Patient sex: F
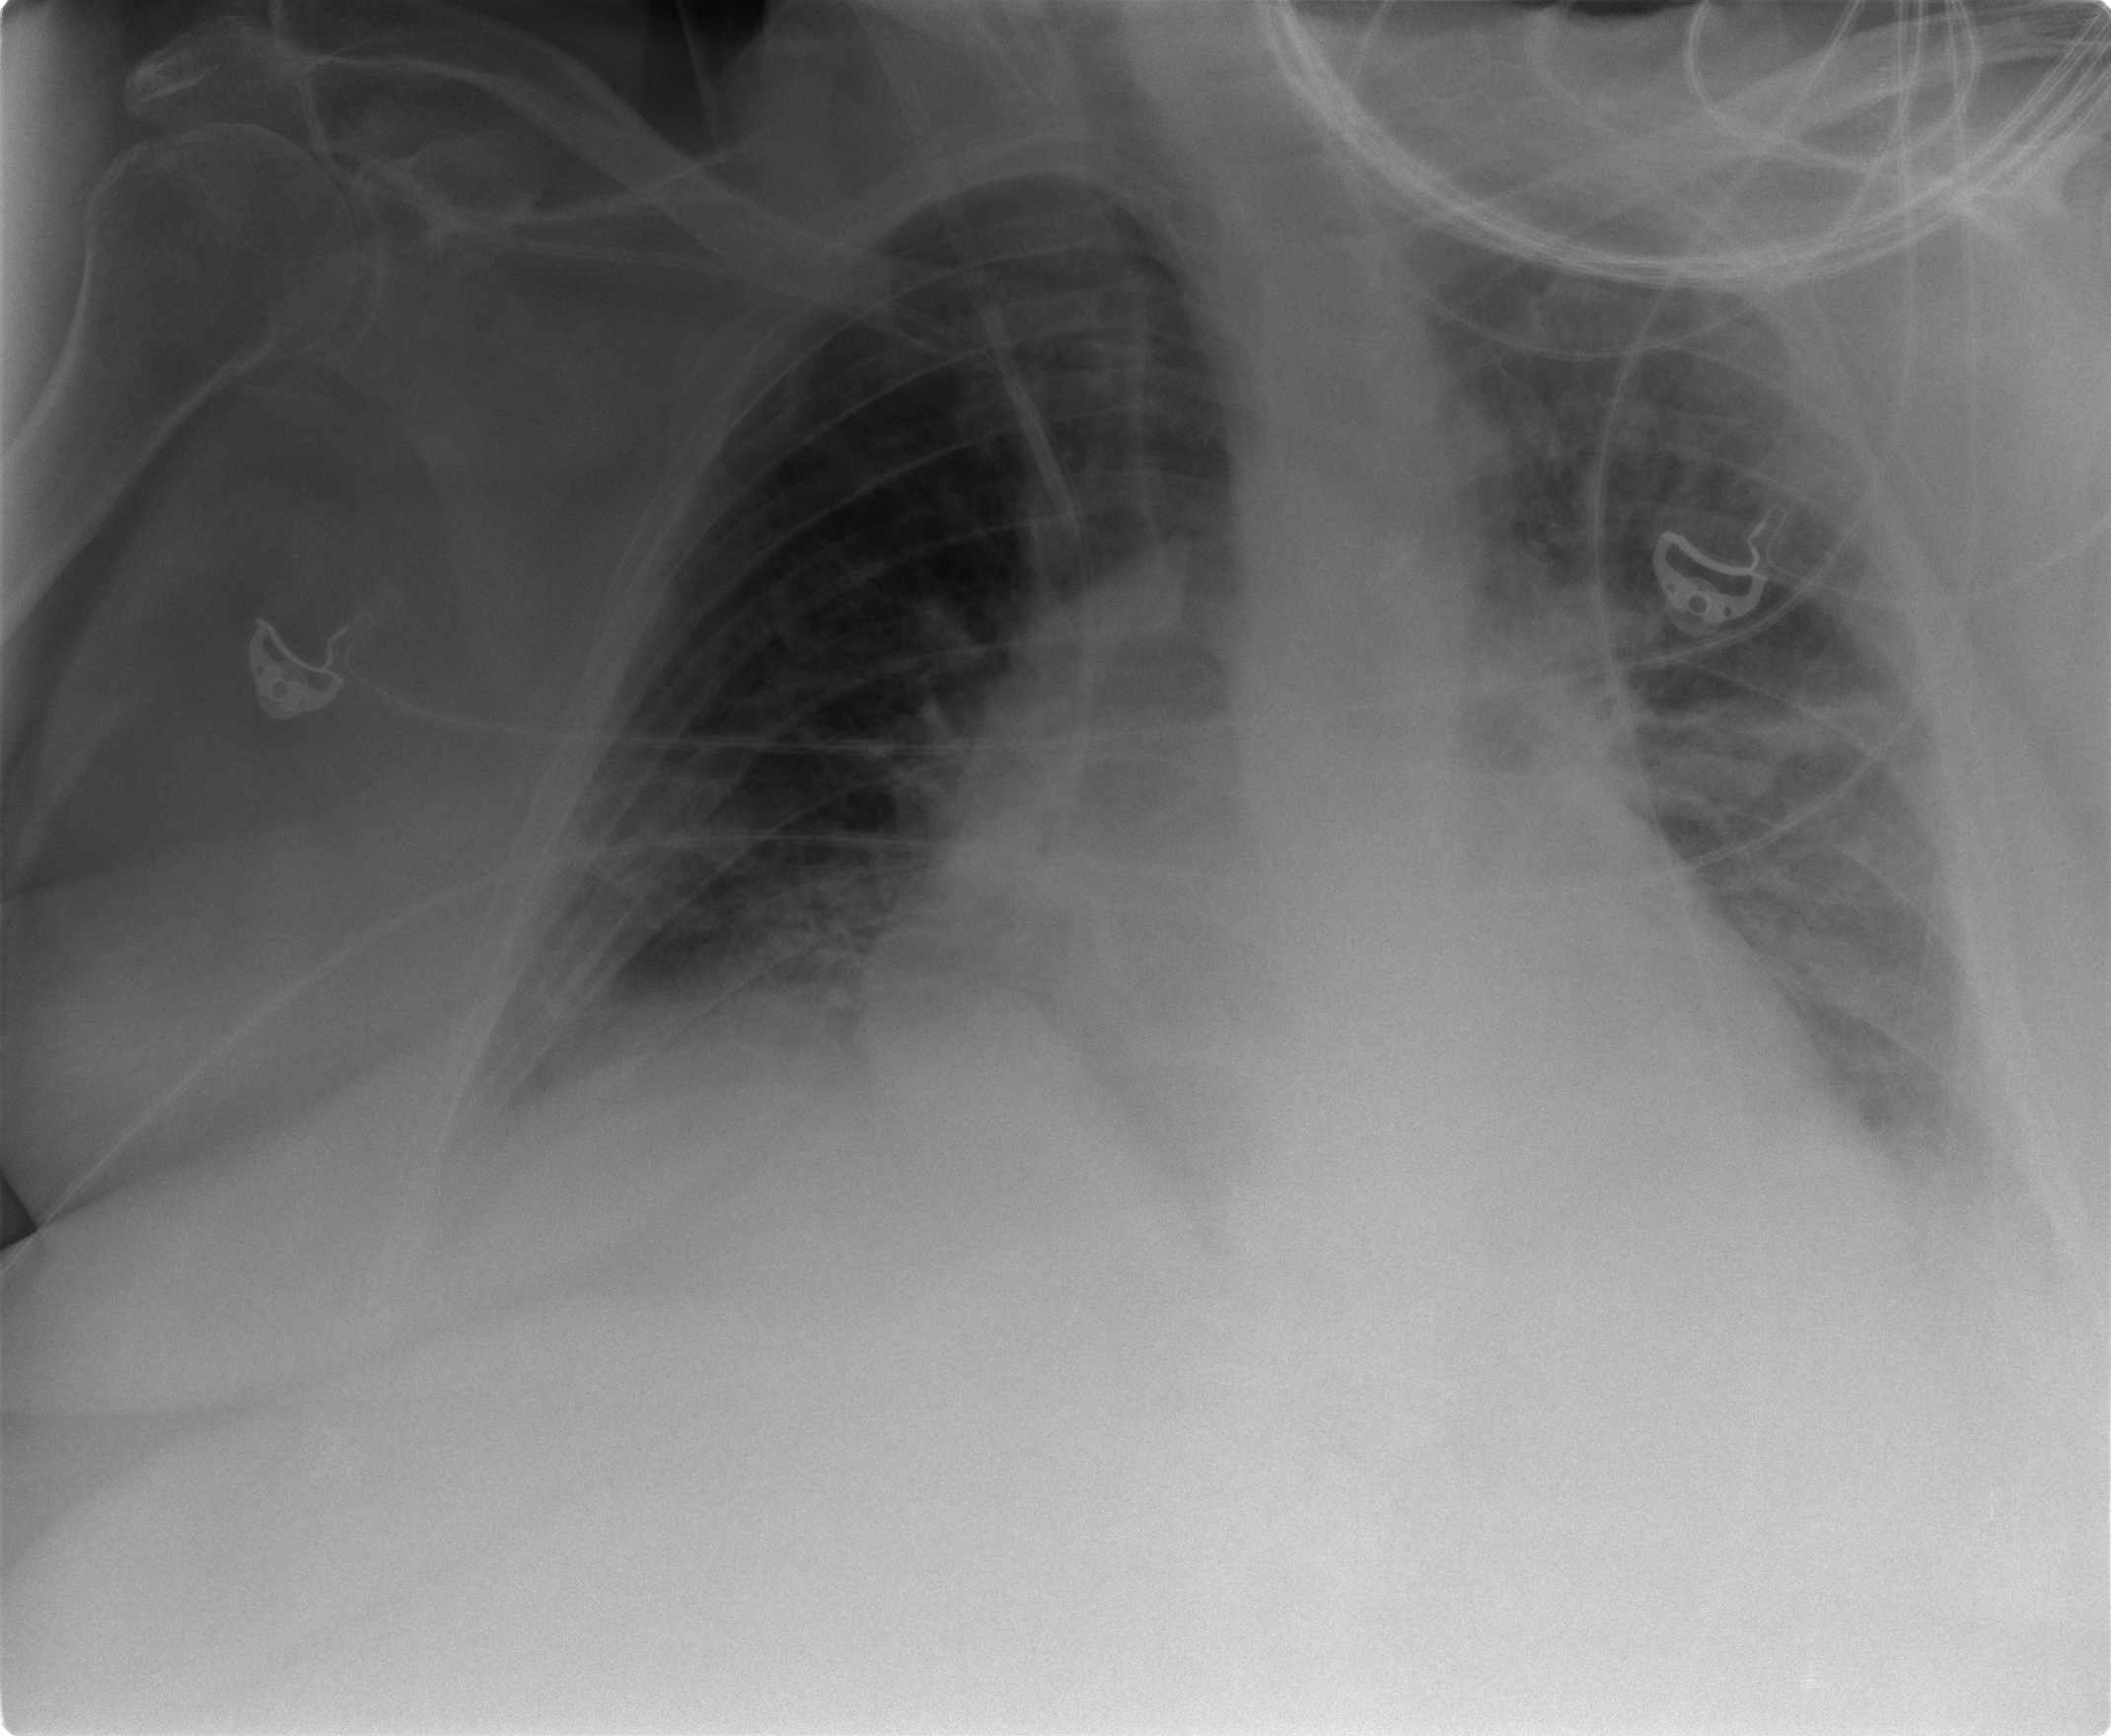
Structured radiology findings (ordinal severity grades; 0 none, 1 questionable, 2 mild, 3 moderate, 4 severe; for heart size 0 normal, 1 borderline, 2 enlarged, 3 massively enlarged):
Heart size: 2
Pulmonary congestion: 1
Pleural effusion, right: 0
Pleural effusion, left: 2
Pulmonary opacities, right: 0
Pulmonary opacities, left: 2
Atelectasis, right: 1
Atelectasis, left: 2